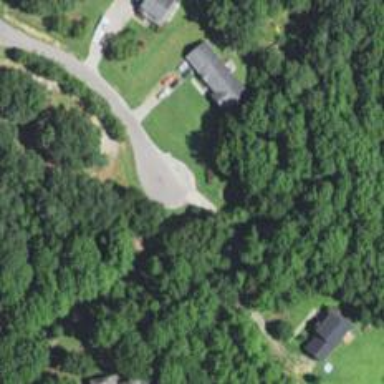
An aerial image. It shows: Driveway.